Question: I have modified JQuery Mobile NAVBAR to show bottom up navigation menu (instead of the standard drop down). As you can see from the code, I had to manually write css for every li node. For example, bottom:100% , bottom:200%, width: 25% etc... This is working but is there a way how to modify this css and create automatic bottom and width calculation when adding submenus?
'''
<!DOCTYPE html>
<html>
<head>
<meta name="viewport" content="width=device-width, initial-scale=1">
<link rel="stylesheet" href="http://code.jquery.com/mobile/1.4.1/jquery.mobile-1.4.1.min.css">
<script src="http://code.jquery.com/jquery-1.10.2.min.js"></script>
<script src="http://code.jquery.com/mobile/1.4.1/jquery.mobile-1.4.1.min.js"></script>
<style type="text/css">
#pageone > div.ui-content
{
padding-top:200px;
}
#pageone > div.ui-content > div > ul > li.ui-block-d > ul:nth-child(4)
{
bottom: 300%;
position:absolute;
width:25%;
}
#pageone > div.ui-content > div > ul > li.ui-block-d > ul:nth-child(3)
{
bottom: 200%;
position:absolute;
width:25%;
}
#pageone > div.ui-content > div > ul > li.ui-block-d > ul:nth-child(2)
{
bottom: 100%;
position:absolute;
width:25%;
}
</style>
</head>
<body>
<div data-role="page" id="pageone">
<div data-role="header">
<h1>Welcome To My Homepage</h1>
</div>
</br>
</br>
</br>
</br>
</br>
<div data-role="main" class="ui-content">
<div data-role="navbar">
<ul>
<li><a href="#" data-icon="plus">Btn1</a></li>
<li><a href="#" data-icon="plus">Btn2</a></li>
<li><a href="#" data-icon="plus">Btn3</a></li>
<li><a href="#" data-icon="minus">More</a>
<ul>
<li><a href="#" data-icon="minus">Test 1</a>
</ul>
<ul>
<li><a href="#" data-icon="minus">Test 2</a>
</ul>
<ul>
<li><a href="#" data-icon="minus">Test 3</a>
</ul>
</li>
</ul>
</div>
</div>
</div>
</body>
</html>
'''

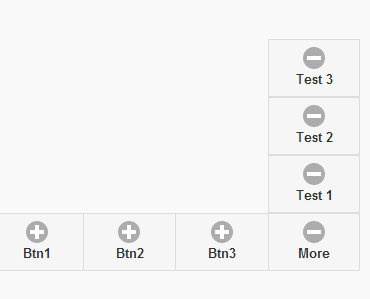
Answer: It is pretty easy to do this with javascript/jQuery by looping through items and setting the CSS.
For convenience, I have given the navbar an id of theNavbar. In the following function we first get the top level nav items '$("#theNavbar > ul > li")'. The width in percent of any submenu we find will then be 100 divided by the number of items. Next we loop through all the top level items and see if we find submenu items '$(this).find("ul")'. If we do, we loop through the submenu items and set their CSS. the bottom css of each item is calculated as the index of the item plus 1 (0-based index) times 100.
'''
$(document).on("pagecreate", "#pageone", function(){
var navItems = $("#theNavbar > ul > li");
var subWidth = 100 / navItems.length;
$("#theNavbar > ul > li").each(function( index ) {
$(this).find("ul").each(function(i) {
var bottom = (i + 1) * 100;
$(this).css({"position": "absolute",
"width": subWidth + "%",
"bottom": bottom + "%"});
});
});
});
'''
> Here is a <URL>